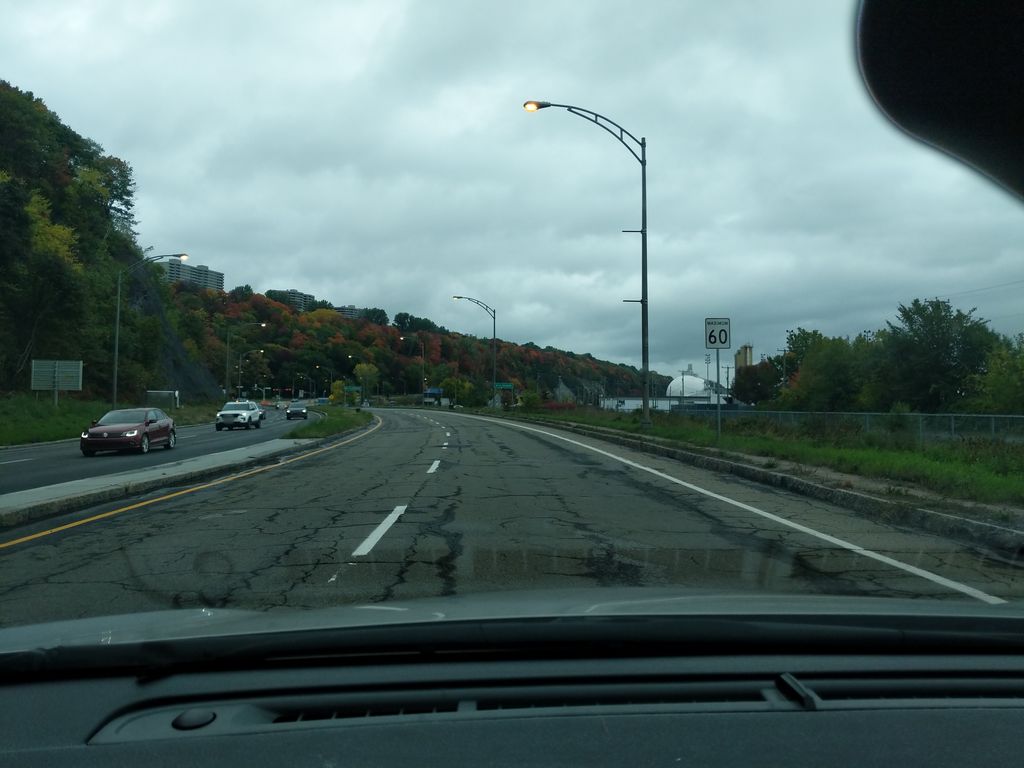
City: quebec_city